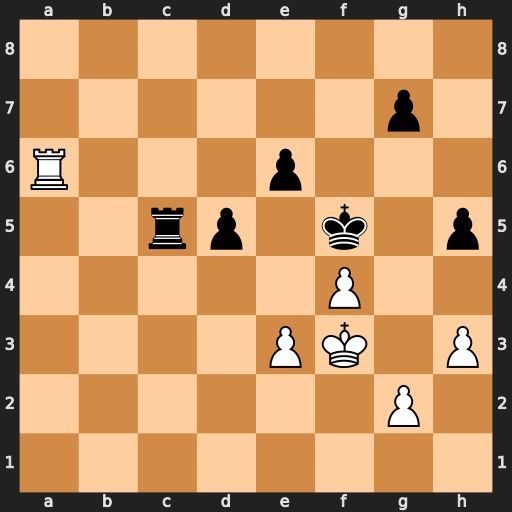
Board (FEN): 8/6p1/R3p3/2rp1k1p/5P2/4PK1P/6P1/8
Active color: w
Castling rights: -
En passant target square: -
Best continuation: g4+ Kf6 f5 Kf7 Rxe6